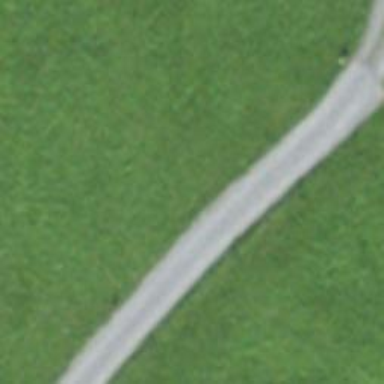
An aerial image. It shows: Unpaved service road.